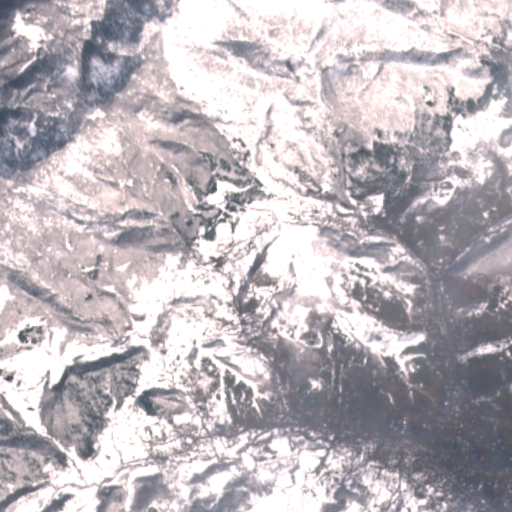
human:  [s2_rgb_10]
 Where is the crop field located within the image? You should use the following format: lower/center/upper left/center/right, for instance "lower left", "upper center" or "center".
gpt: The crop field is located in the upper right of the image.
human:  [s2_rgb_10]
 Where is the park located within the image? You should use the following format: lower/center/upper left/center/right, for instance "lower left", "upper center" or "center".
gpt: The park is located in the lower right of the image.
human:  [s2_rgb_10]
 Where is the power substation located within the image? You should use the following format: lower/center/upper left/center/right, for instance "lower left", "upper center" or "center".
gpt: The power substation is located in the center right of the image.
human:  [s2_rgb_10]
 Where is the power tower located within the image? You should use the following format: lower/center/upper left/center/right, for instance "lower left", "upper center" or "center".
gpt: The power tower is located in the lower right of the image.
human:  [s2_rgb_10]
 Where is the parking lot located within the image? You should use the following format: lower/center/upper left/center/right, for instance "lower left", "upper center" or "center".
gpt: There is no parking lot in the image.